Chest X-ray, AP view. Patient: 54 years old, sex M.
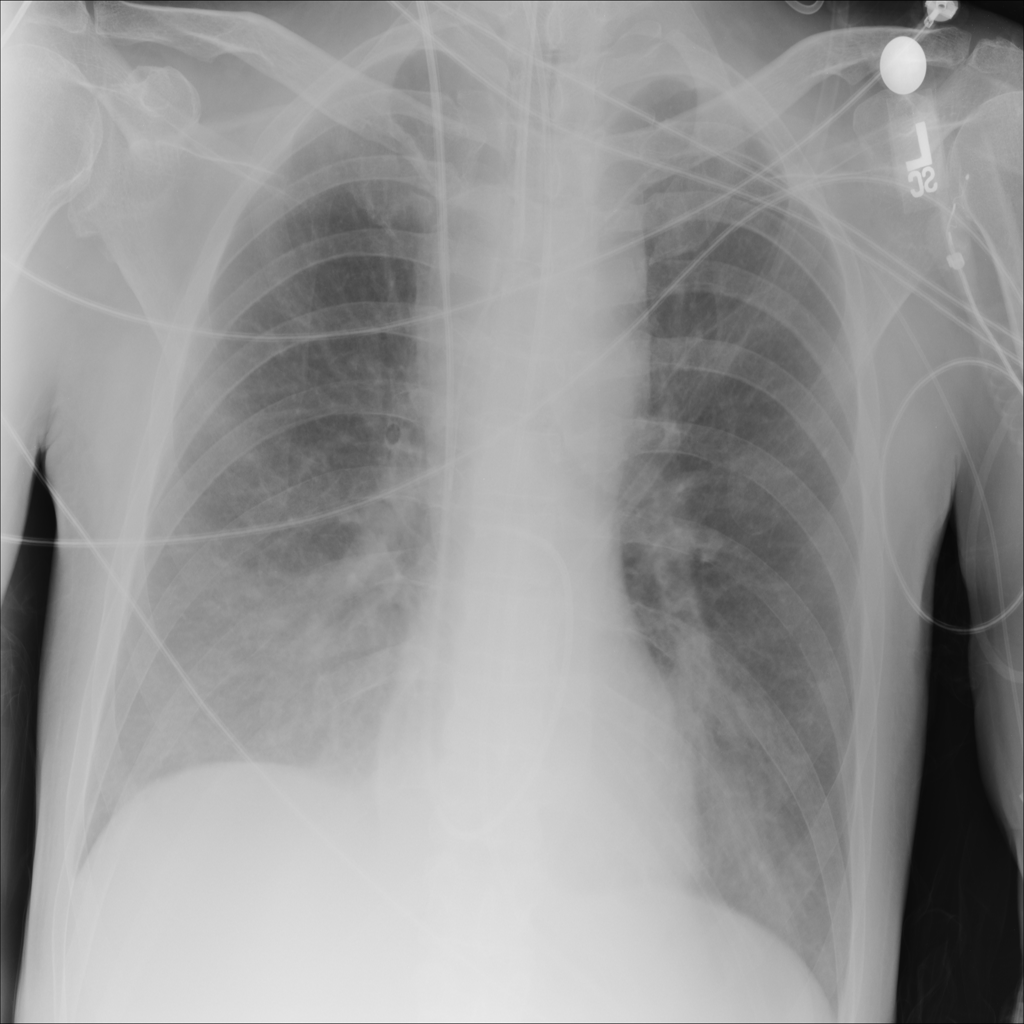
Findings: Consolidation, Effusion